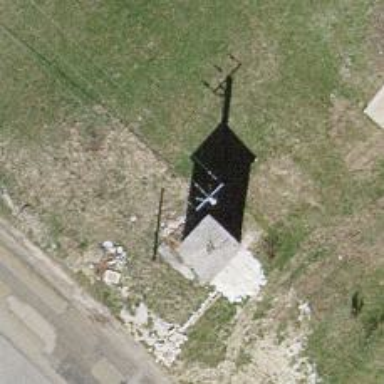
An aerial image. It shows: Concrete power pole.